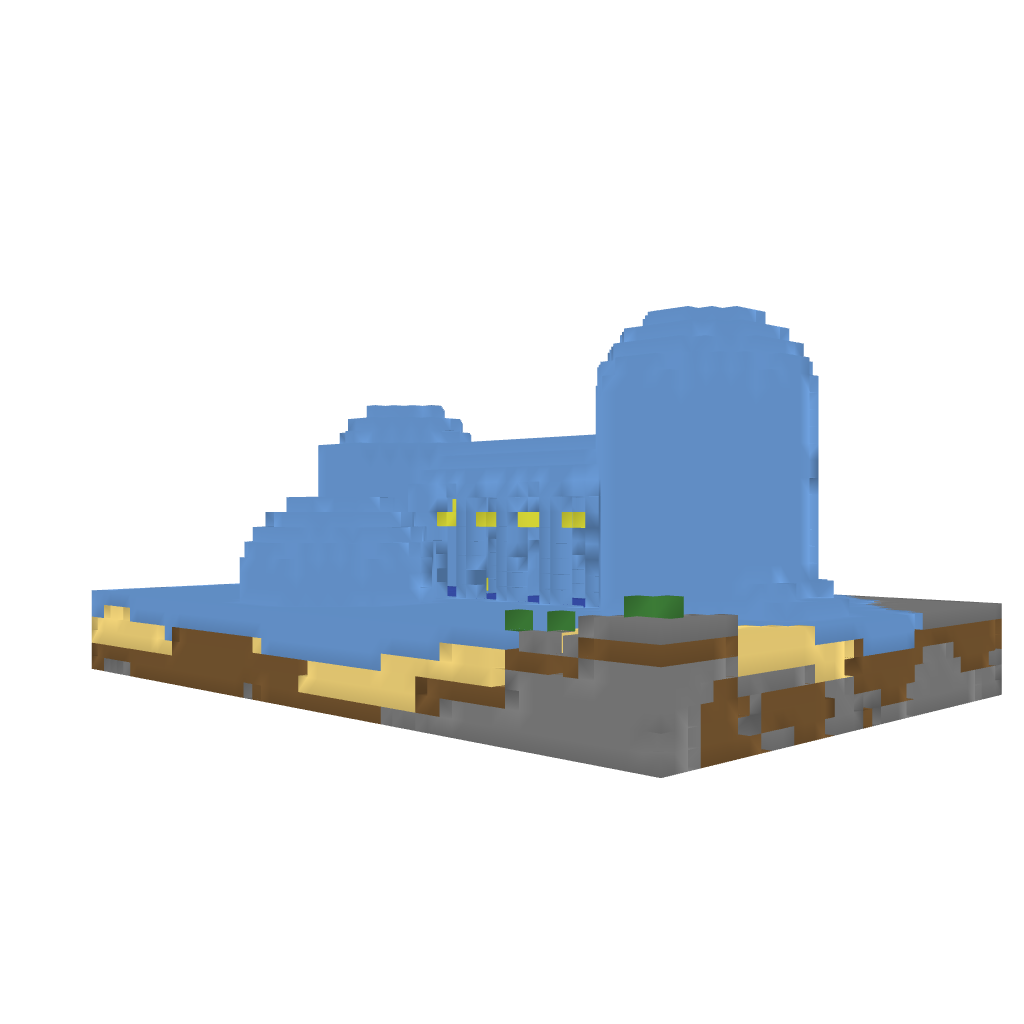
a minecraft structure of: Water Palace bad low quality